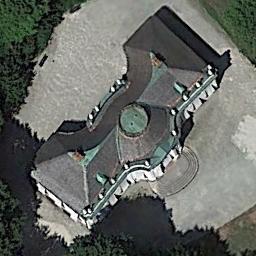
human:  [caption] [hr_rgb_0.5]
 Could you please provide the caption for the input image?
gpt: Many trees are beside the palace .

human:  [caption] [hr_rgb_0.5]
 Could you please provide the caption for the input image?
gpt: There are many round lawns near the palace .

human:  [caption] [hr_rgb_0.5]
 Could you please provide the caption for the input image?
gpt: The dark gray palace is surrounded by a clearing and some trees .

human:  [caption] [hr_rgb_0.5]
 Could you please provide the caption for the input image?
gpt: The palace is on the open place surrounded by trees .

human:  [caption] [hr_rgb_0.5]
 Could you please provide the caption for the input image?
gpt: There are some green trees beside the palace with black roofs .